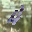
Label: 4